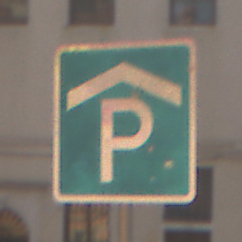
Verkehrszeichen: Parkhaus
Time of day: MorningAfternoon
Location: Outdoor (Urban)
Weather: Clear
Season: NotSpecified
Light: Natural